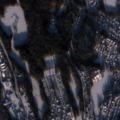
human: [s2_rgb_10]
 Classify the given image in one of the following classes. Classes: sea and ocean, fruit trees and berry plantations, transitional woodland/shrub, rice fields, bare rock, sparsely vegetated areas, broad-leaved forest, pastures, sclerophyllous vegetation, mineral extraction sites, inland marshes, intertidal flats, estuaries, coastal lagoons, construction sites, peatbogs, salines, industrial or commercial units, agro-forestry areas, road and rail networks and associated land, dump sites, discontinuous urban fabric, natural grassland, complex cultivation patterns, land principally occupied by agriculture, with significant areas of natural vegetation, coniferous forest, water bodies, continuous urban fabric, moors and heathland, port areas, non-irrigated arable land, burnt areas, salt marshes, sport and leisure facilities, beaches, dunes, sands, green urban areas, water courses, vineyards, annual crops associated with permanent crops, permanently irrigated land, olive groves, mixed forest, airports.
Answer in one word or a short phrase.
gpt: discontinuous urban fabric, green urban areas, sport and leisure facilities, coniferous forest